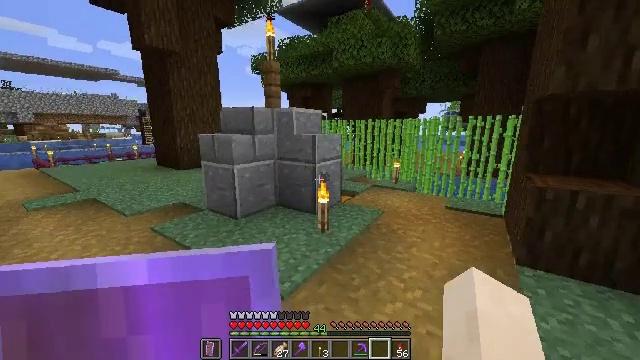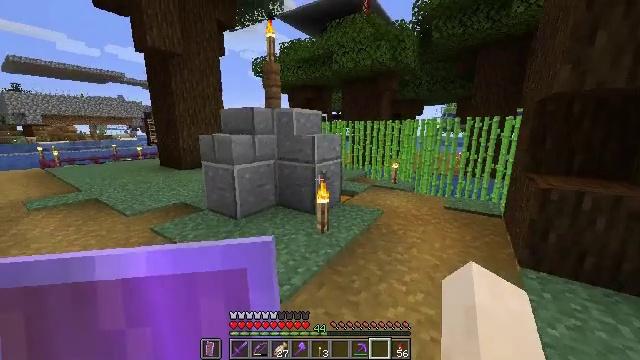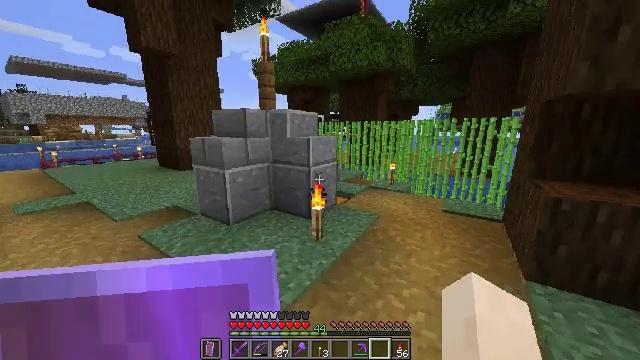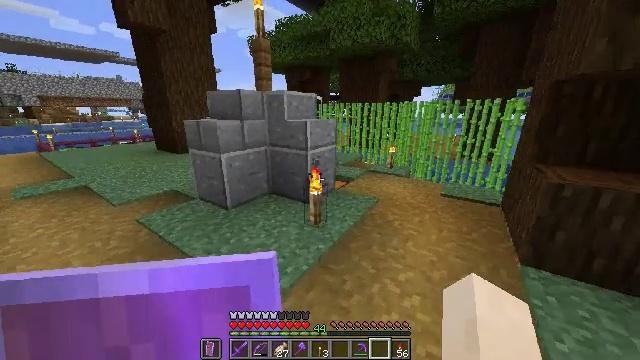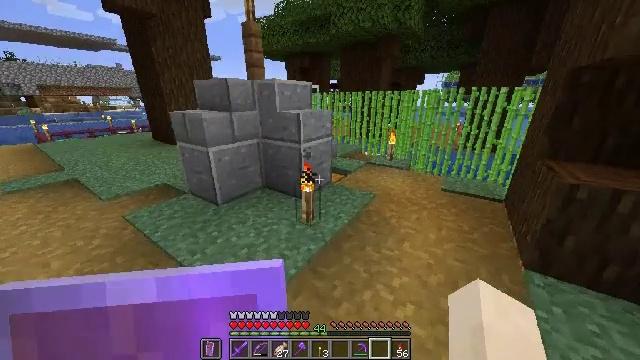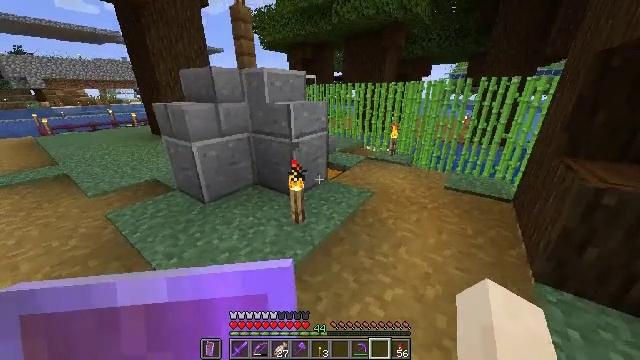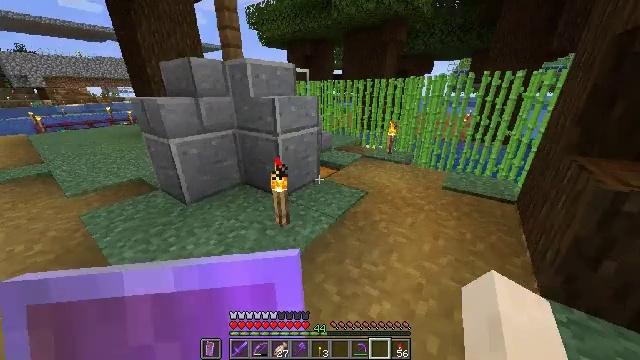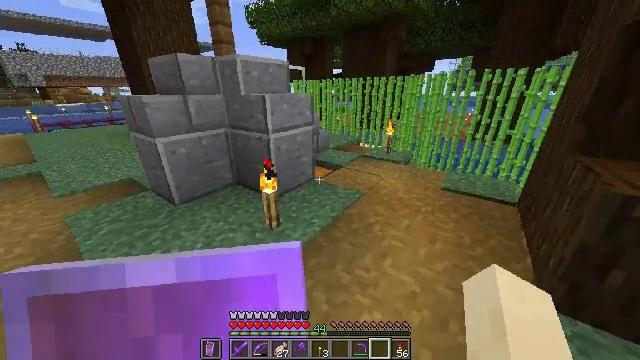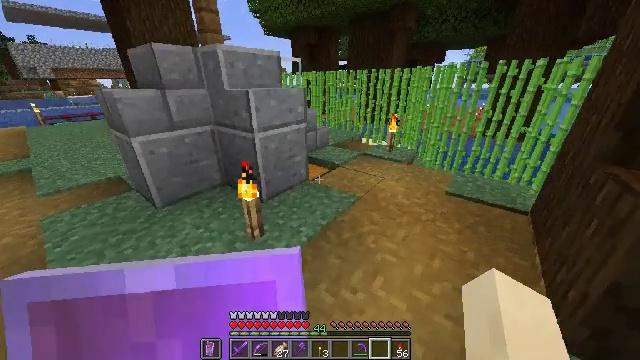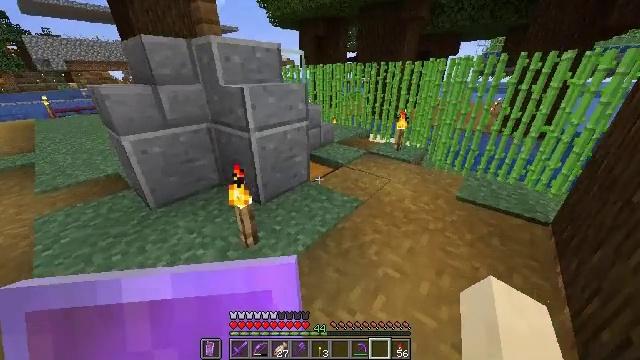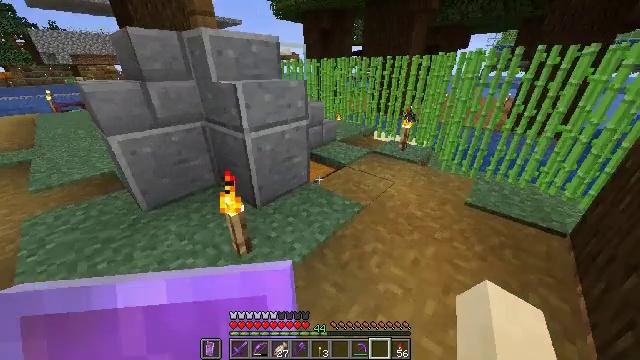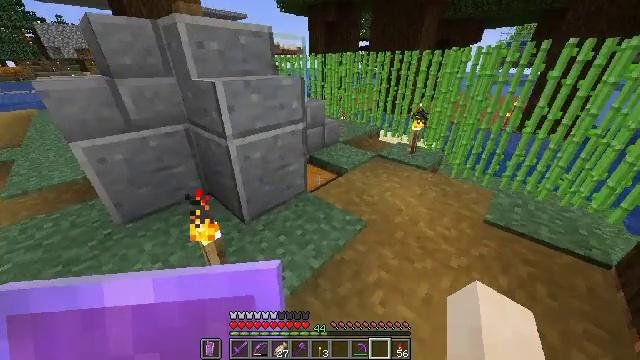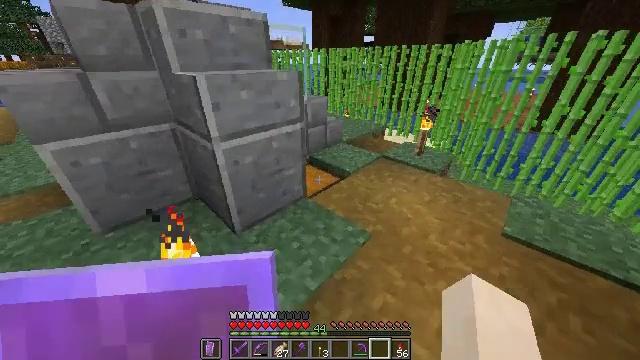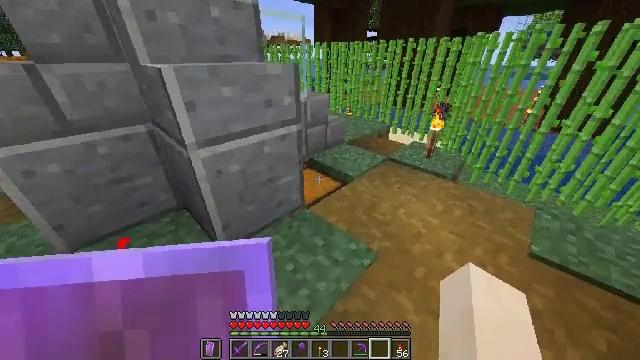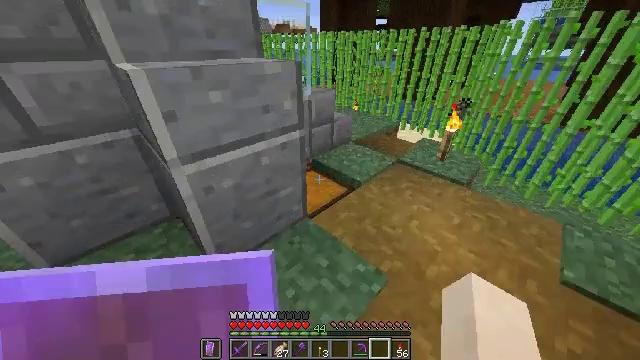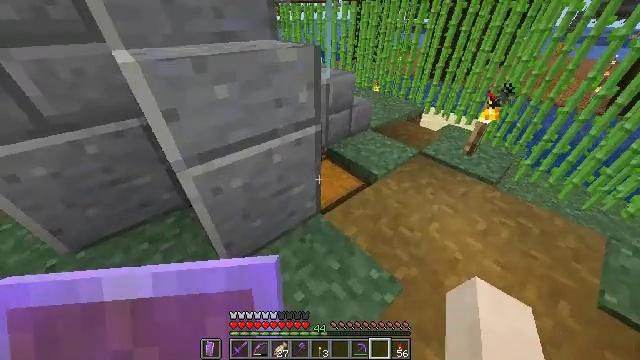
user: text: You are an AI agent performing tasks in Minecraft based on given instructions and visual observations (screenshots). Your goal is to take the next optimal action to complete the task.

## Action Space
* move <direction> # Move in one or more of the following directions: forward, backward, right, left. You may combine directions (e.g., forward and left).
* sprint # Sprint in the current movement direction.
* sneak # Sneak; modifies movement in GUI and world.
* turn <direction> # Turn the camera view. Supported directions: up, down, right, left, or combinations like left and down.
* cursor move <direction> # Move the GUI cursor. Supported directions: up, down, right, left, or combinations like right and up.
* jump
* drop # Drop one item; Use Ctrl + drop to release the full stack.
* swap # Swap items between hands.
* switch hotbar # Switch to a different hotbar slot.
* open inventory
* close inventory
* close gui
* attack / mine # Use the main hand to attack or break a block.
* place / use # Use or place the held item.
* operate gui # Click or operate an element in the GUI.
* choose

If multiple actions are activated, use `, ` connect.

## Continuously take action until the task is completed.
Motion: motion action
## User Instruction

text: Break the bone block to gather material.
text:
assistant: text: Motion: move forward, sprint
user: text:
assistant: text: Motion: move forward and move right, sprint
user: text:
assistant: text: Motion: move forward and move right, sprint, turn down
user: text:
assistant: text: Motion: move forward and move right, sprint, turn down
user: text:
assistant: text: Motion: move forward and move right, sprint, turn left and down
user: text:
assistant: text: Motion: move forward and move right, sprint
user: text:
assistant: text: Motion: move forward and move right, sprint
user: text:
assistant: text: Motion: move forward, sprint, turn left and down
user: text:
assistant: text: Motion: move forward, sprint, turn left and down
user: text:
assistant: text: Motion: move forward, sprint, turn left and down
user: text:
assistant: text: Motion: move forward, sprint, turn left and down
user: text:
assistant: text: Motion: move forward, sprint, turn down
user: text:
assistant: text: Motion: move forward, sprint
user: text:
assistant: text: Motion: move forward, sprint, turn left and down
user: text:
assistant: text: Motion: move forward, sprint, turn left and down
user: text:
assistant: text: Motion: move forward, sprint, turn left and down
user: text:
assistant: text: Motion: sprint
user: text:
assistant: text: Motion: sprint
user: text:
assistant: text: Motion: no_op
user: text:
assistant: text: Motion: no_op
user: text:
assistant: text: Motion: turn down
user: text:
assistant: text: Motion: no_op
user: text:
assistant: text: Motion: turn down
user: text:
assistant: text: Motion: turn down
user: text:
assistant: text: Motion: turn down
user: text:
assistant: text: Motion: no_op
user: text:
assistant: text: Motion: no_op
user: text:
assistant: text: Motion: turn right and down
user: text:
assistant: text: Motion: turn right and down
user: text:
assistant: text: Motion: no_op